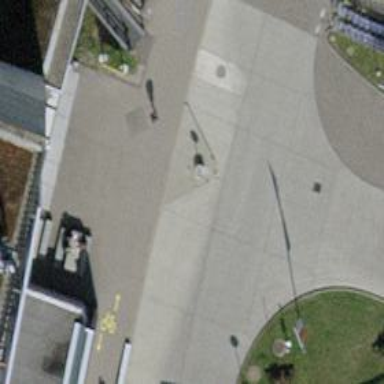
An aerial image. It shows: The surface is concrete.